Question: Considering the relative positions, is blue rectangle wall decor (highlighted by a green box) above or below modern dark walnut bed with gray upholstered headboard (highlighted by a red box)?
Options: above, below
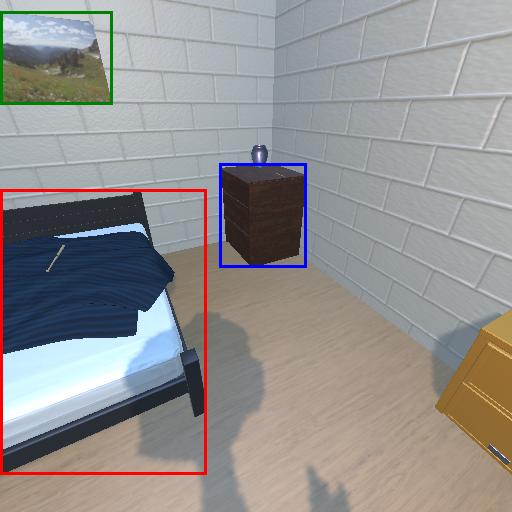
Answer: above